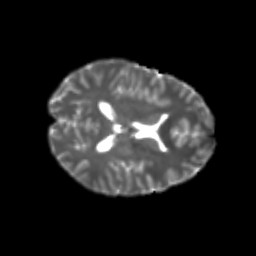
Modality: T2w
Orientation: axial
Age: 22
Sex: female
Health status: healthy
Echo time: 0.074 s